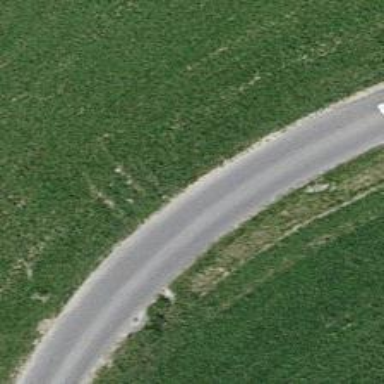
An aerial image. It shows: Unclassified road with concrete surface.